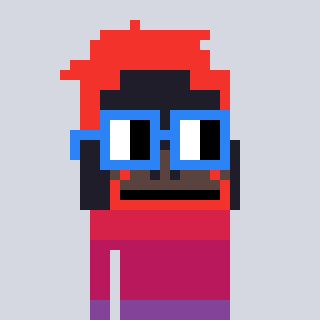
a pixel art character with square blue glasses, a orangutan-shaped head and a teal-colored body on a cool background